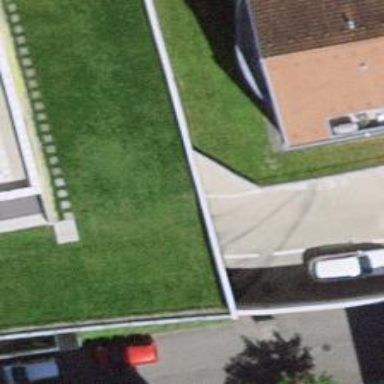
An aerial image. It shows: Parking entrance with traffic calming bump.